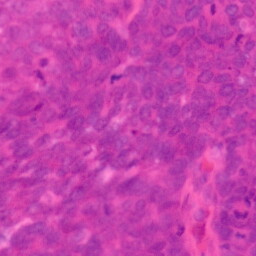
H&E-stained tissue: Colon